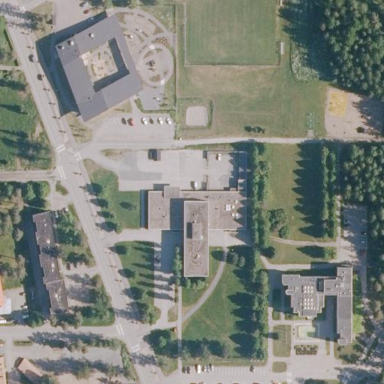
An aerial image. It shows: Office building.